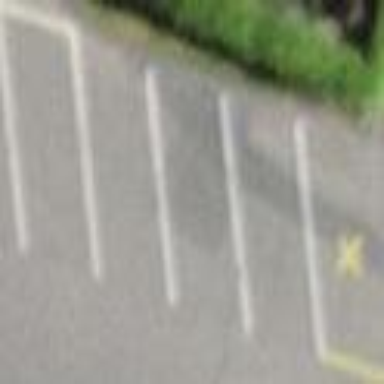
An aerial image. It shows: Street-side parking area.